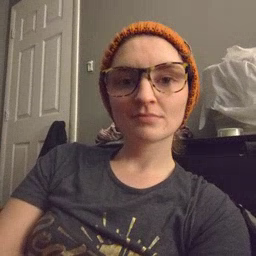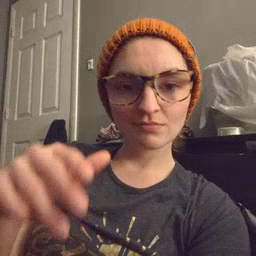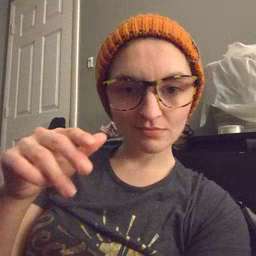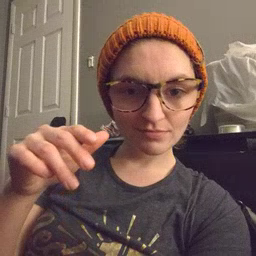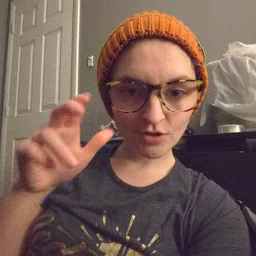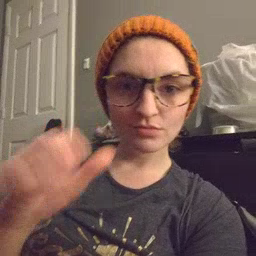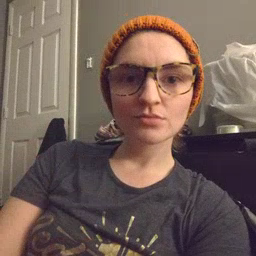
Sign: hear